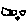
Label: square